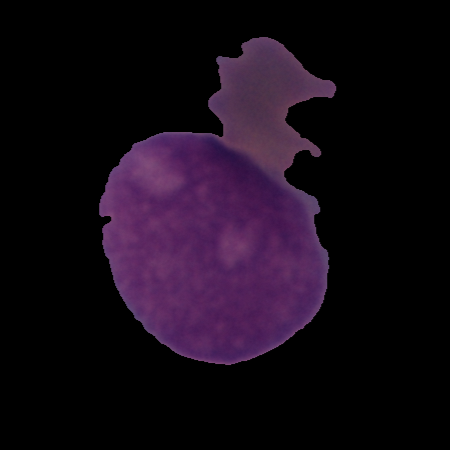
Label: cancer